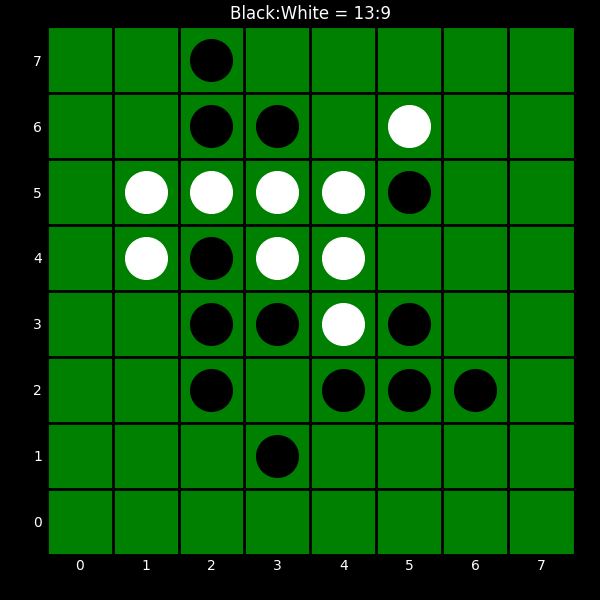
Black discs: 13
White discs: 9